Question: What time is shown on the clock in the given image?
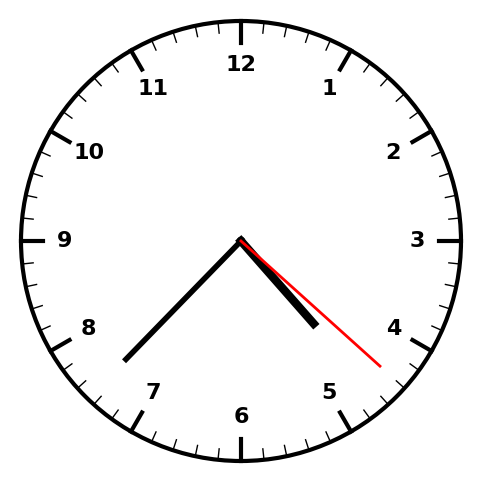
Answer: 04:37:22